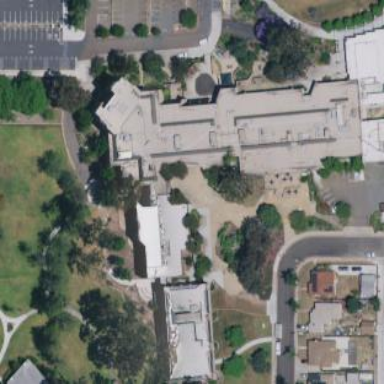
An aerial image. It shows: Education building.